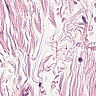
Metastatic tissue present: no